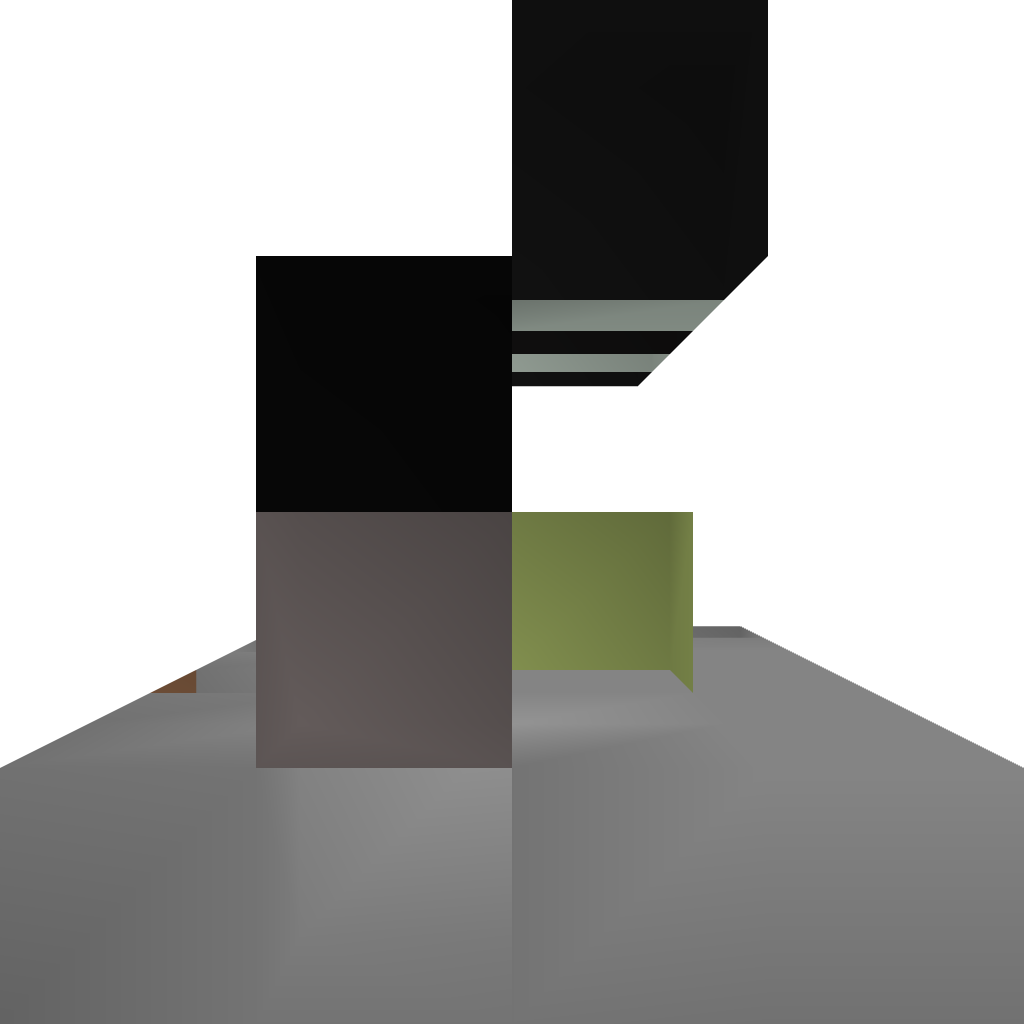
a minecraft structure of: BlockSwaper